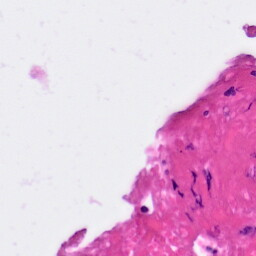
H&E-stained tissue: Pancreatic